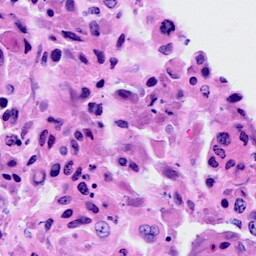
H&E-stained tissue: Cervix